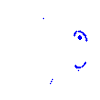
Particle: electron